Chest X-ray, PA view. Patient: 30 years old, sex F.
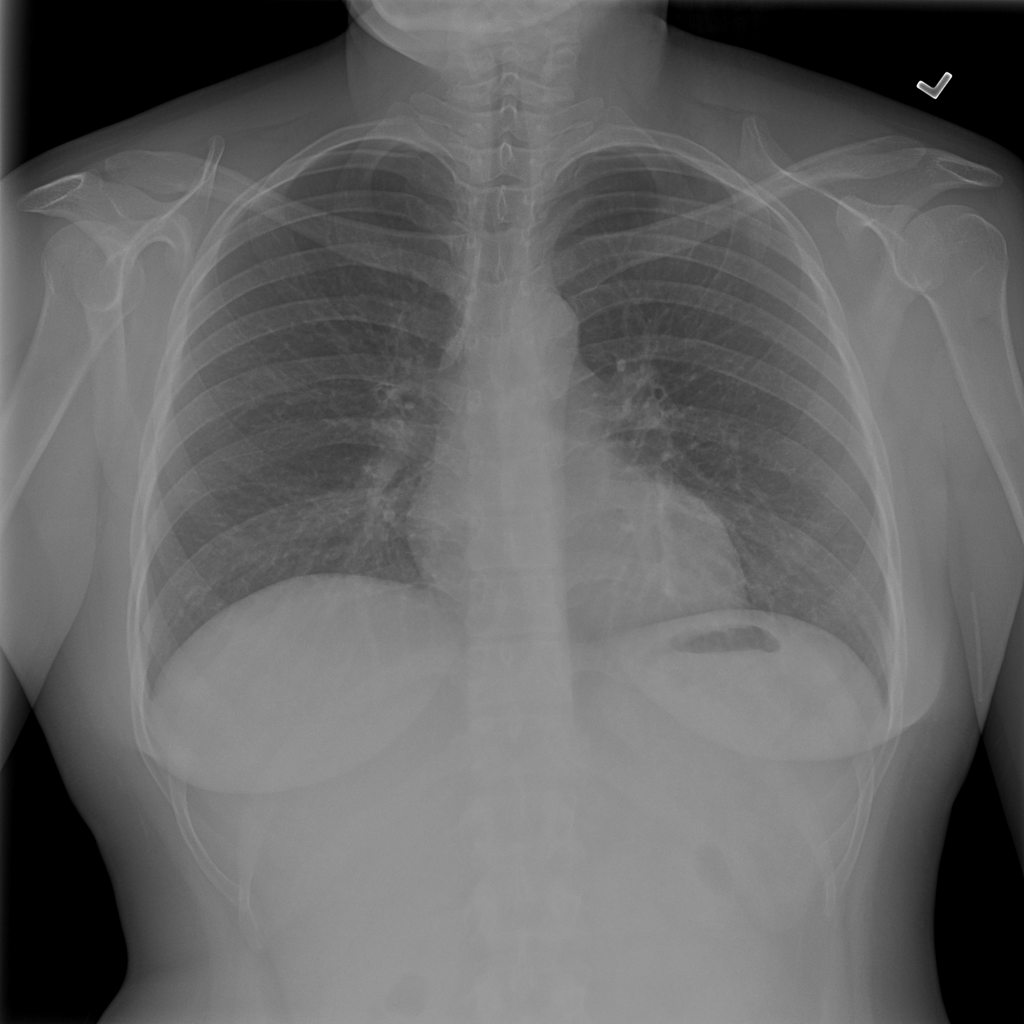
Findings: No Finding